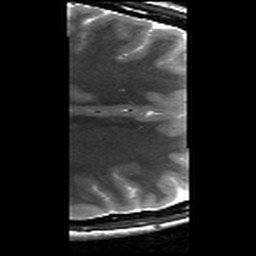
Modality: T2w
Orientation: axial
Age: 20
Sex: female
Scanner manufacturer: siemens
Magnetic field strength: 3 T
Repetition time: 8.02 s
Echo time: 0.08 s